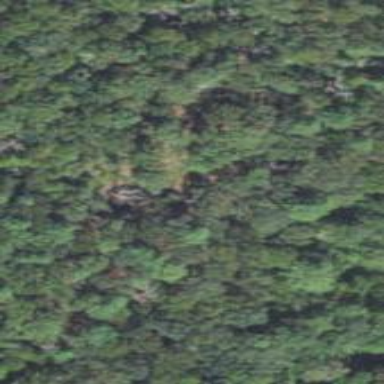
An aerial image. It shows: Mixed woodland with various types of leaves.